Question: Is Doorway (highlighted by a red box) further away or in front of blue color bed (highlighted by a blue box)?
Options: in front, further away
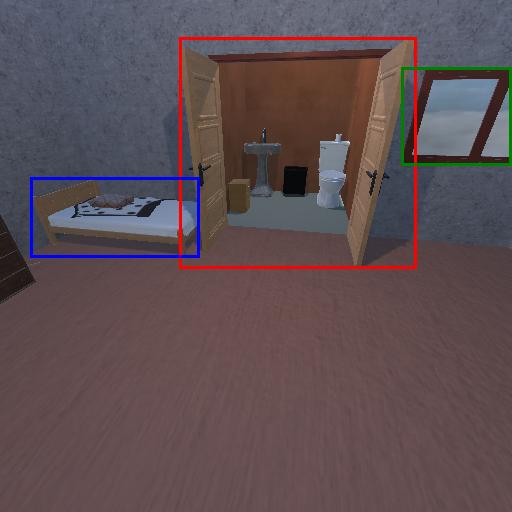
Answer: in front